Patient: sex M, age 48
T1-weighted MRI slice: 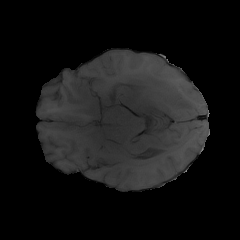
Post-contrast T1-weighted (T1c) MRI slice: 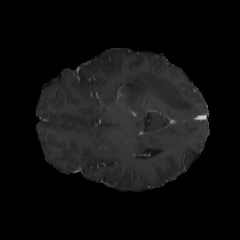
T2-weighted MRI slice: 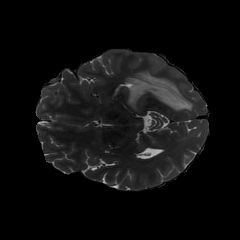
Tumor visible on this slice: yes
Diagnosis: Glioblastoma, IDH-wildtype
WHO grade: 4